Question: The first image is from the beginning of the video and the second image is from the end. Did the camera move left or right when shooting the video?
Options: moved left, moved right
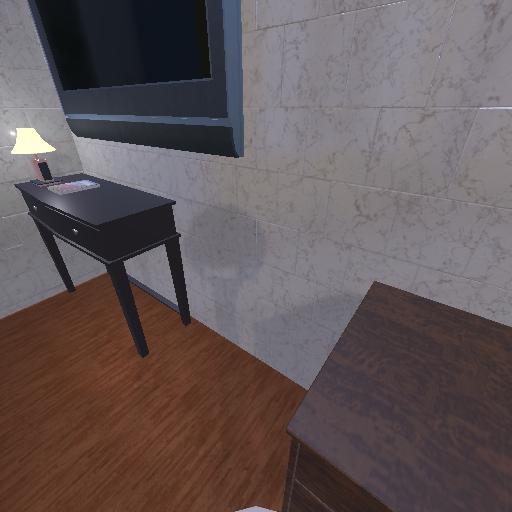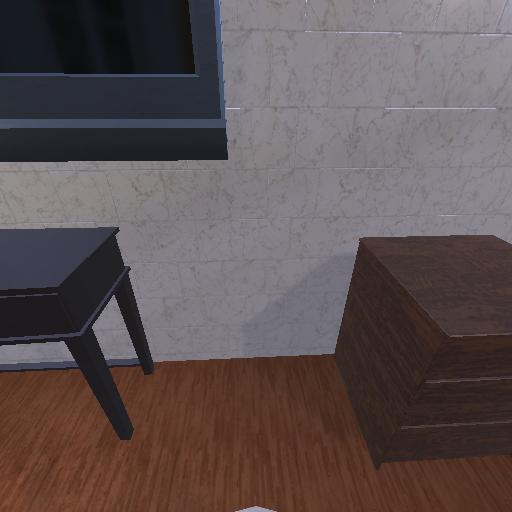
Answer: moved left